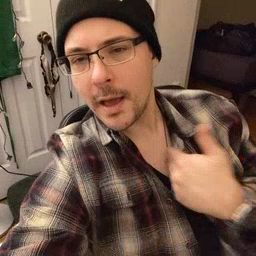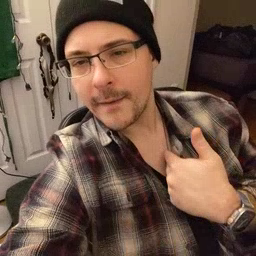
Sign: have